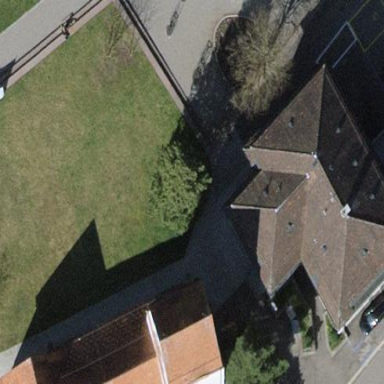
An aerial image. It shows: Library building.